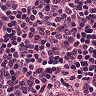
Metastatic tissue present: no